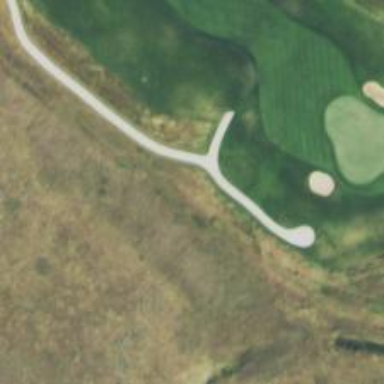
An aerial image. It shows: Path for both roads and golfers.